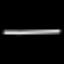
Label: line